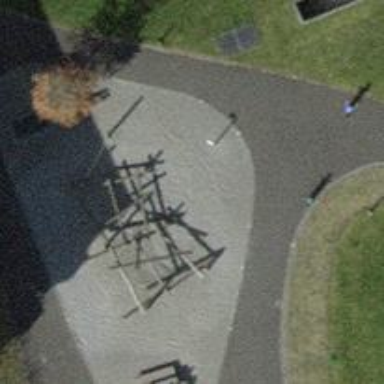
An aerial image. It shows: Playground area for leisure activities on the land.